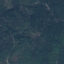
Land use / land cover class: Forest